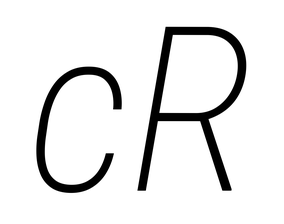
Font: Roboto-Italic_Condensed_ExtraLight_Italic